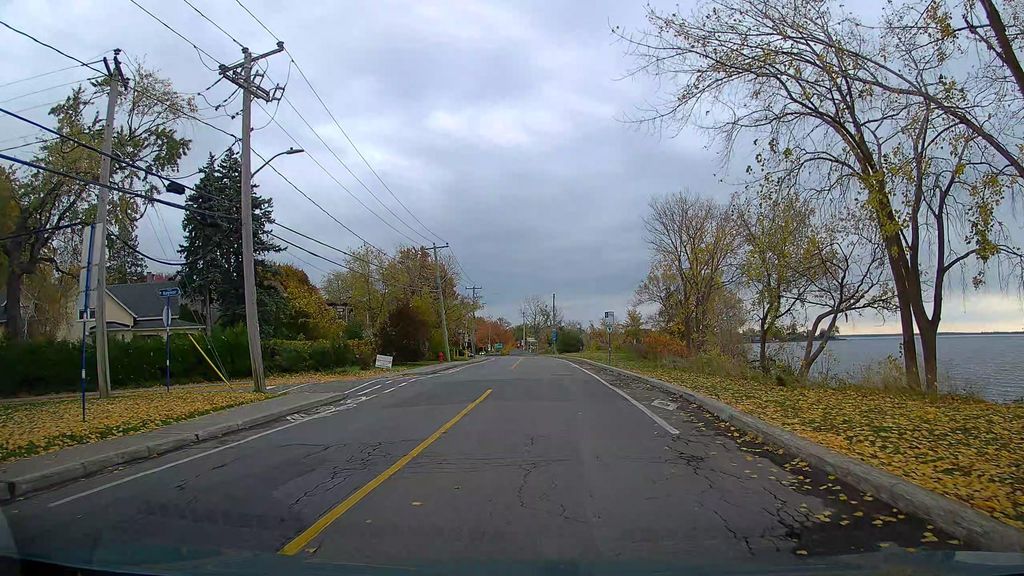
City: montreal